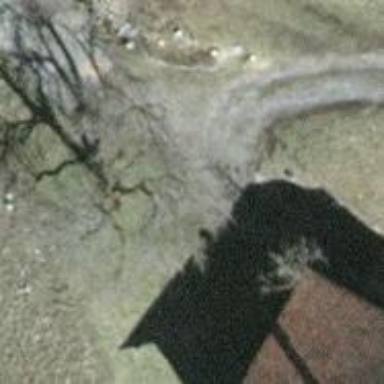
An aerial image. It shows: Isolated dwelling in the countryside.